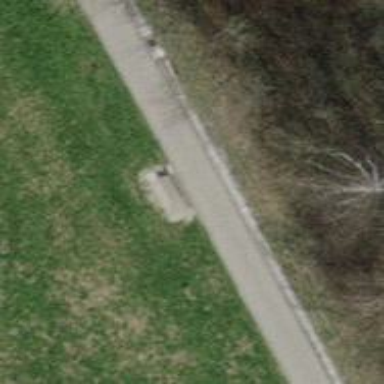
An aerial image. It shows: Bench.